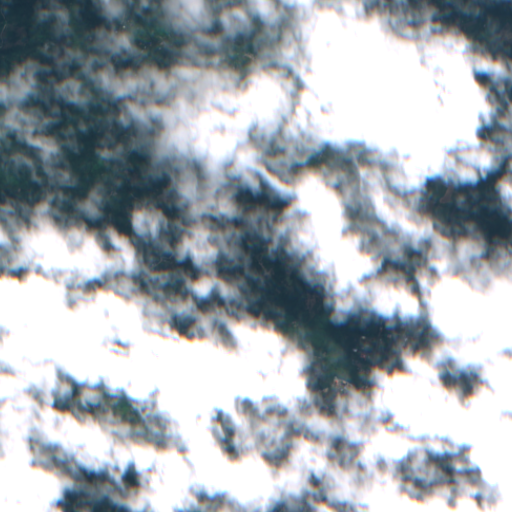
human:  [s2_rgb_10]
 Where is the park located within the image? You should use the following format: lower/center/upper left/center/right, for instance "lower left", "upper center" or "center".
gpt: The park is located in the lower center of the image.
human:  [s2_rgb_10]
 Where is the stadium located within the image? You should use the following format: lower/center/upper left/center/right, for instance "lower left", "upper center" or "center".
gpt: The stadium is located in the lower center of the image.
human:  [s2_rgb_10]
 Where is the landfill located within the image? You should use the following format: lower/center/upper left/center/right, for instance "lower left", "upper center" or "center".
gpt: There is no landfill in the image.